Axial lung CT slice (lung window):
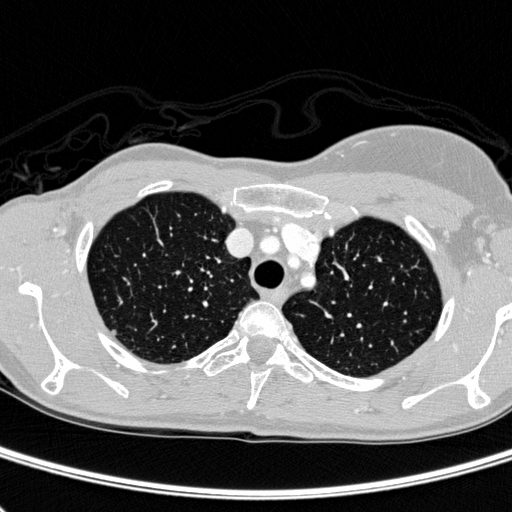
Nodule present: yes
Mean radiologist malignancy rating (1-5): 2.5